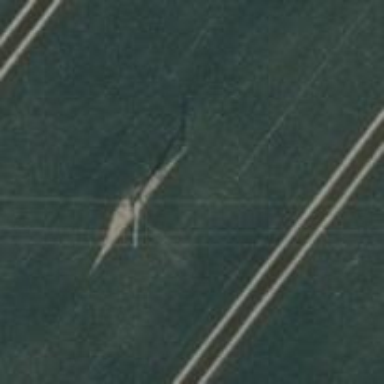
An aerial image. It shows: Power pole.